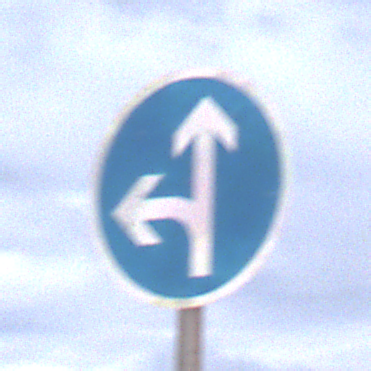
Verkehrszeichen: VorgeschriebeneFahrtrichtungGeradeausOderLinks
Umgebung: Outdoor, Urban
Tageszeit: Midday
Wetter: Overcast
Licht: Natural
Jahreszeit: NotSpecified
Kontrast: LowContrast